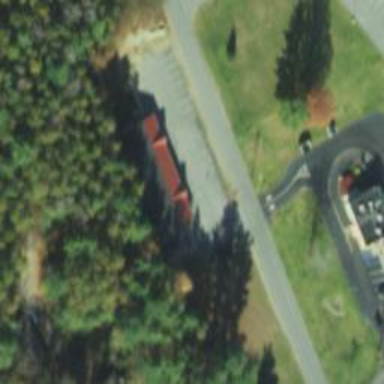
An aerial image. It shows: Veterinary facility.